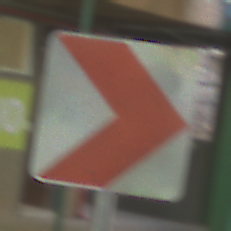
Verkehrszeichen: RichtungstafelnInKurvenKleinLinks
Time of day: MorningAfternoon
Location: Roofed (Special)
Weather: NotSpecified
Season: NotSpecified
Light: Artificial